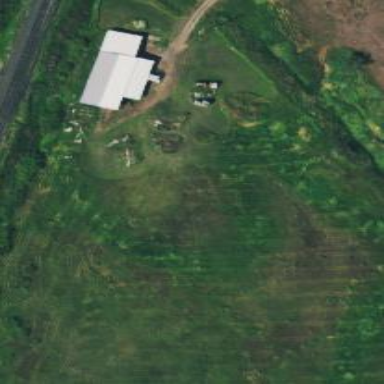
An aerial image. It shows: Farmyard area.